Current action and preconditions to check: trajectory_clear

Your task: For each precondition in the list above, predict whether it will hold at this action.

Consider the current scene as observed from the mobile robot's camera, and analyze the predicted future states of all dynamic agents (e.g., people, animals, vehicles, or any moving entities) within the NEXT SECOND.

IMPORTANT: Only answer "very likely" if you are absolutely certain—based on strong, clear evidence—that a dynamic agent will violate the precondition in the predicted future state. Do NOT answer "very likely" for unlikely, ambiguous, or low-probability risks.

Ask yourself for each precondition: Is there a high probability, with clear and convincing evidence, that the predicted future states of any dynamic agent will interfere with the predicted future state of the currently executing action within the NEXT SECOND, causing that precondition to fail?

Assess the risk level based on these predictions. Use "likely" or "very likely" if motions create a clear risk of interference.

Use "neutral" or "improbable" if agents are nearby but their predicted paths are clearly diverging or non-conflicting.

Failure Risk Categories: "very improbable", "improbable", "neutral", "likely", "very likely"

Answer Format: Output ONLY the probability_of_failure value from these categories: "very improbable", "improbable", "neutral", "likely", "very likely"

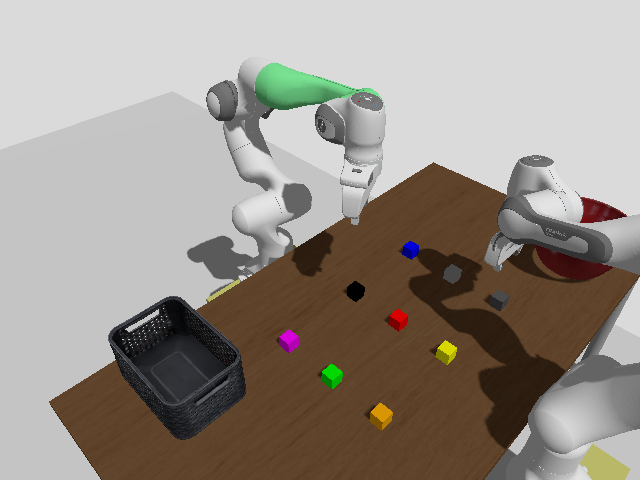

Answer: very improbable